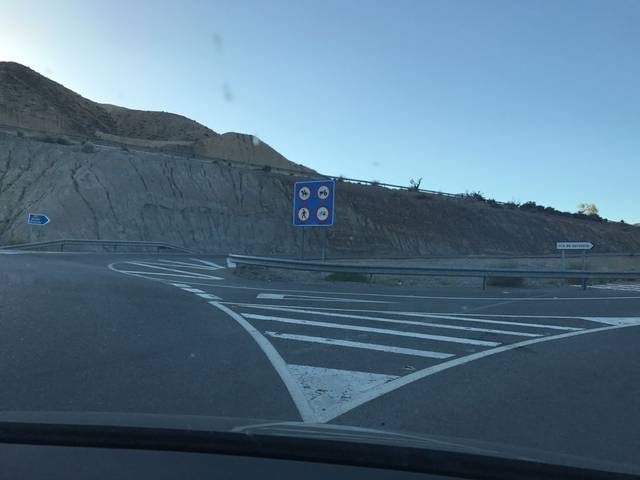
Region: Spain
Coordinates: 37.019, -2.444